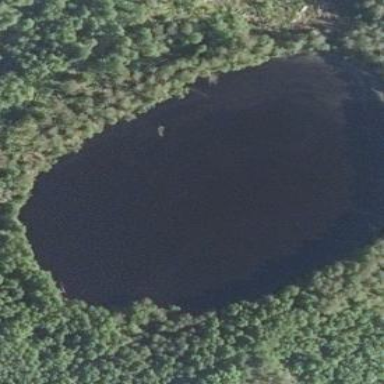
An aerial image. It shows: Pond with natural water.